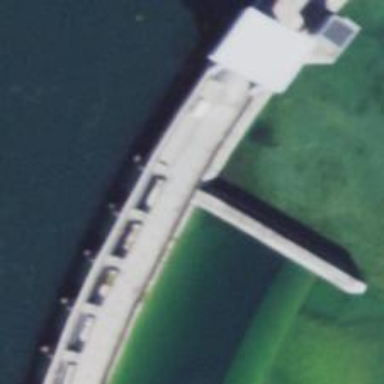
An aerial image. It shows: Breakwater structure.